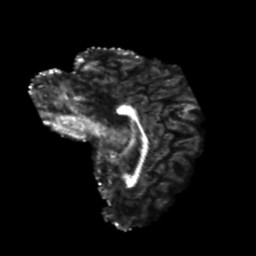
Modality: FA
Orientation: sagittal
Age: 24
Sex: female
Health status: healthy
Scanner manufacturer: philips
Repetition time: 7.393 s
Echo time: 0.08599 s